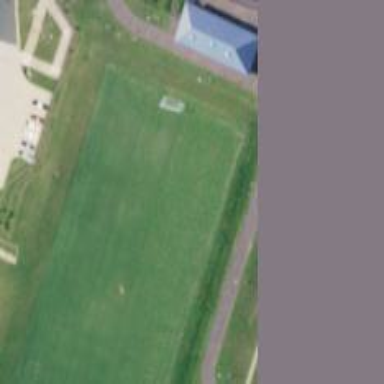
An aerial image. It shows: Soccer pitch for outdoor sports and leisure activities.